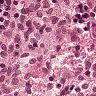
Metastatic tissue present: no